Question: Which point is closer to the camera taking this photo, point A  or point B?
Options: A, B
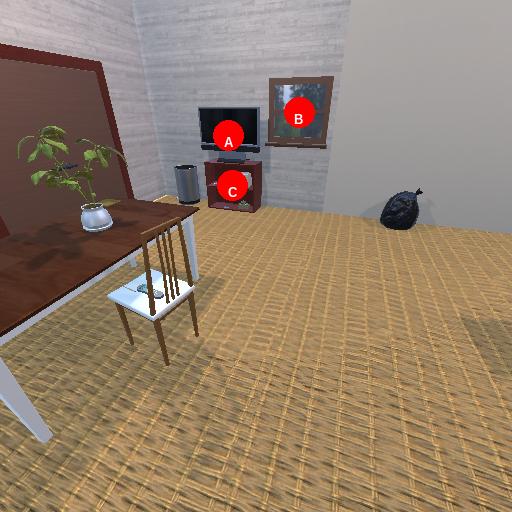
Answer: A